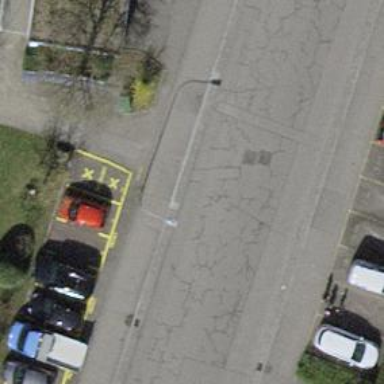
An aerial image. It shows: Footway made of paving stones.